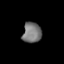
Tissue: lung
Cell type: Myeloid cells
Senescence score: 0.123
Nuclear area (px): 383
Mean DAPI intensity: 116.264